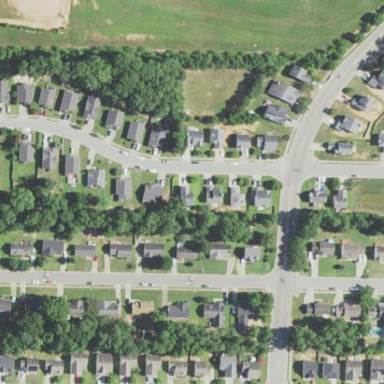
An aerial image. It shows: Residential neighbourhood.